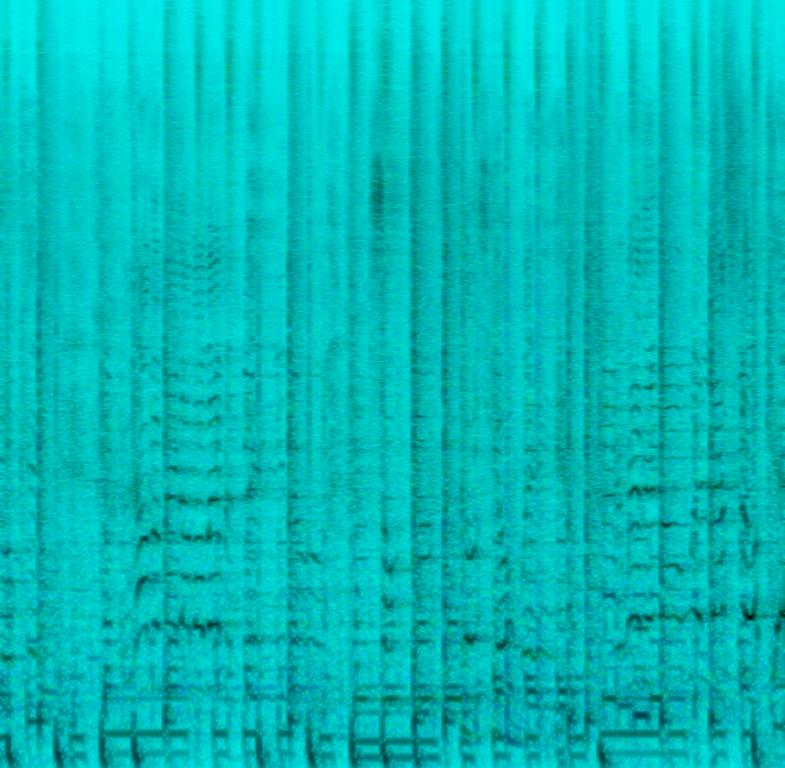
The Rock song features an energetic male vocal singing over repetitive electric guitar melody, groovy bass, punchy kick and snare, shimmering hi hats and energetic crash cymbal. There is a short drum roll that represents a variation in a repetitive loop. It sounds energetic and passionate.